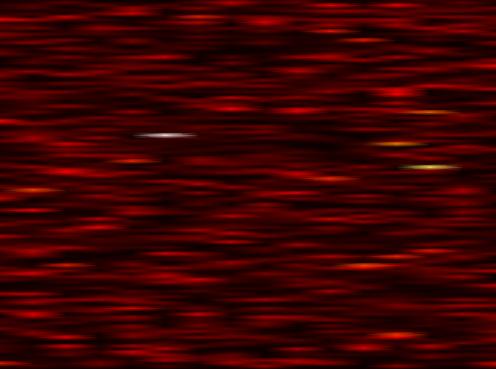
Label: WOLA